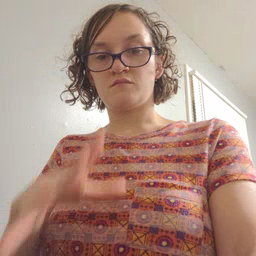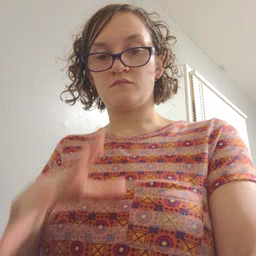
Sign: mom